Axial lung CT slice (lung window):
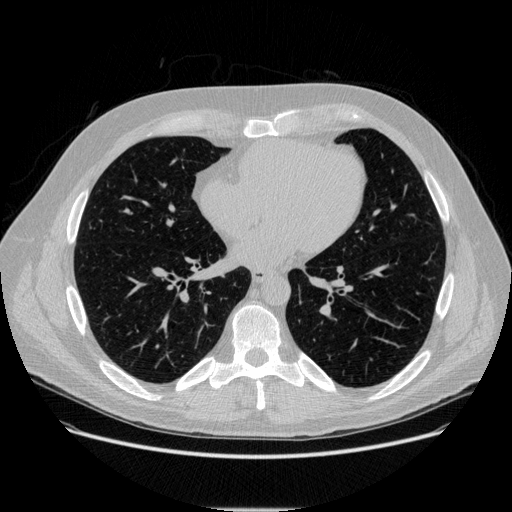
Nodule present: no